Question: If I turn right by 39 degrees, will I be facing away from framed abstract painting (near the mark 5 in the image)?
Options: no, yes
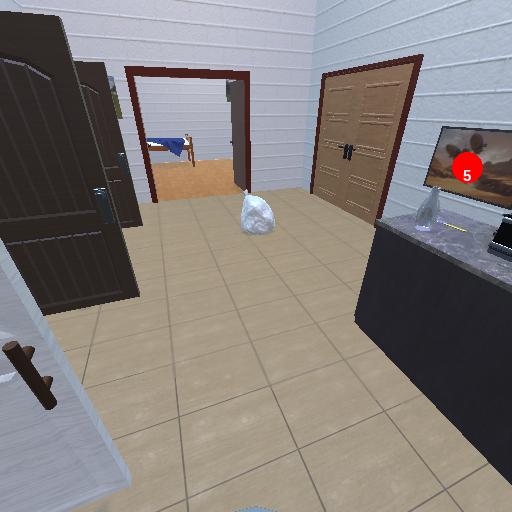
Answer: no